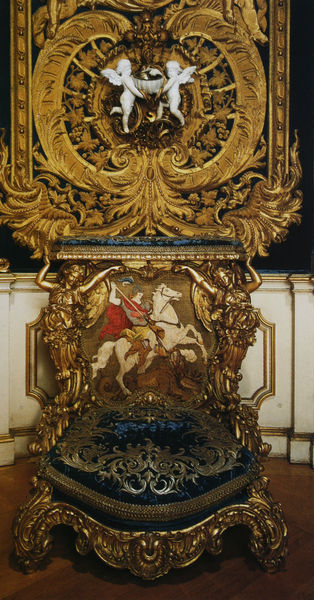
Titel: Betstuhl Ludwigs II.
Künstler: Dora Jörres
Standort: Graswangtal
Institution: Schloss Linderhof
Schlagwörter: blau, feder, flügel, held, mann, umhang, weiß, frauen, sitzen, holz, marmor, raum, stuhl, rot, muster, ornament, wand, barock, samt, kirche, boden, gold, mantel, sessel, stickerei, krone, rokoko, seide, kreis, pferd, reiter, engel, ranken, zügel, lehne, sitz, bank, füsse, figuren, kissen, könig, lanze, thron, polster, detail, ornamente, verzierung, foto, fotografie, knien, helm, herrscher, beten, altar, schnörkel, andacht, heilige, speer, taufe, perd, putti, karyatiden, drache, geschnitzt, georg, elfenbein, aufsatz, taufbecken, prachtvoll, betstuhl, sankt martin, st.georg, rockocko, kniebank, kyratiden, kariatyden, bänkchen, köning, der heilige georg